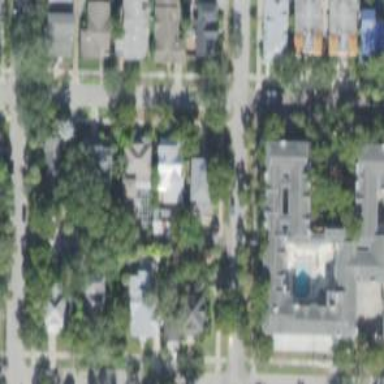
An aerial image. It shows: Alley classified as service road.